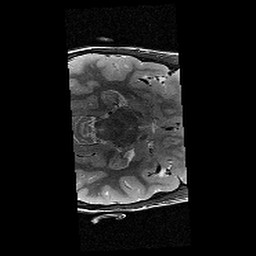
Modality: T2w
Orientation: axial
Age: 10
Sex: female
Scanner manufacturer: siemens
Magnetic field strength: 3 T
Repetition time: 9.23 s
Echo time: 0.067 s